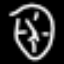
Label: clock